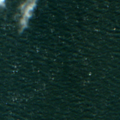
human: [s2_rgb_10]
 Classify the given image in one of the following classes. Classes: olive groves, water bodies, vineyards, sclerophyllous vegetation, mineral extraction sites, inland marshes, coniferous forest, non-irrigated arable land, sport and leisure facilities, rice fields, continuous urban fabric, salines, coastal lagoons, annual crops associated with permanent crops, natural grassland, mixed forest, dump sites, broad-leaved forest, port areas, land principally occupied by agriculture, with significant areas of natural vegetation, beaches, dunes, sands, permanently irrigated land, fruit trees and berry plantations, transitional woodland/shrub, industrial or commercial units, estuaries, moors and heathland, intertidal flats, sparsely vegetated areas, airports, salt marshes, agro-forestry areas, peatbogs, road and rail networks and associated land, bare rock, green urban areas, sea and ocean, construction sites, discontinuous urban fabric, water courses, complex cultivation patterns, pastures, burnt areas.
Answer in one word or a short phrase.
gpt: sea and ocean